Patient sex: F
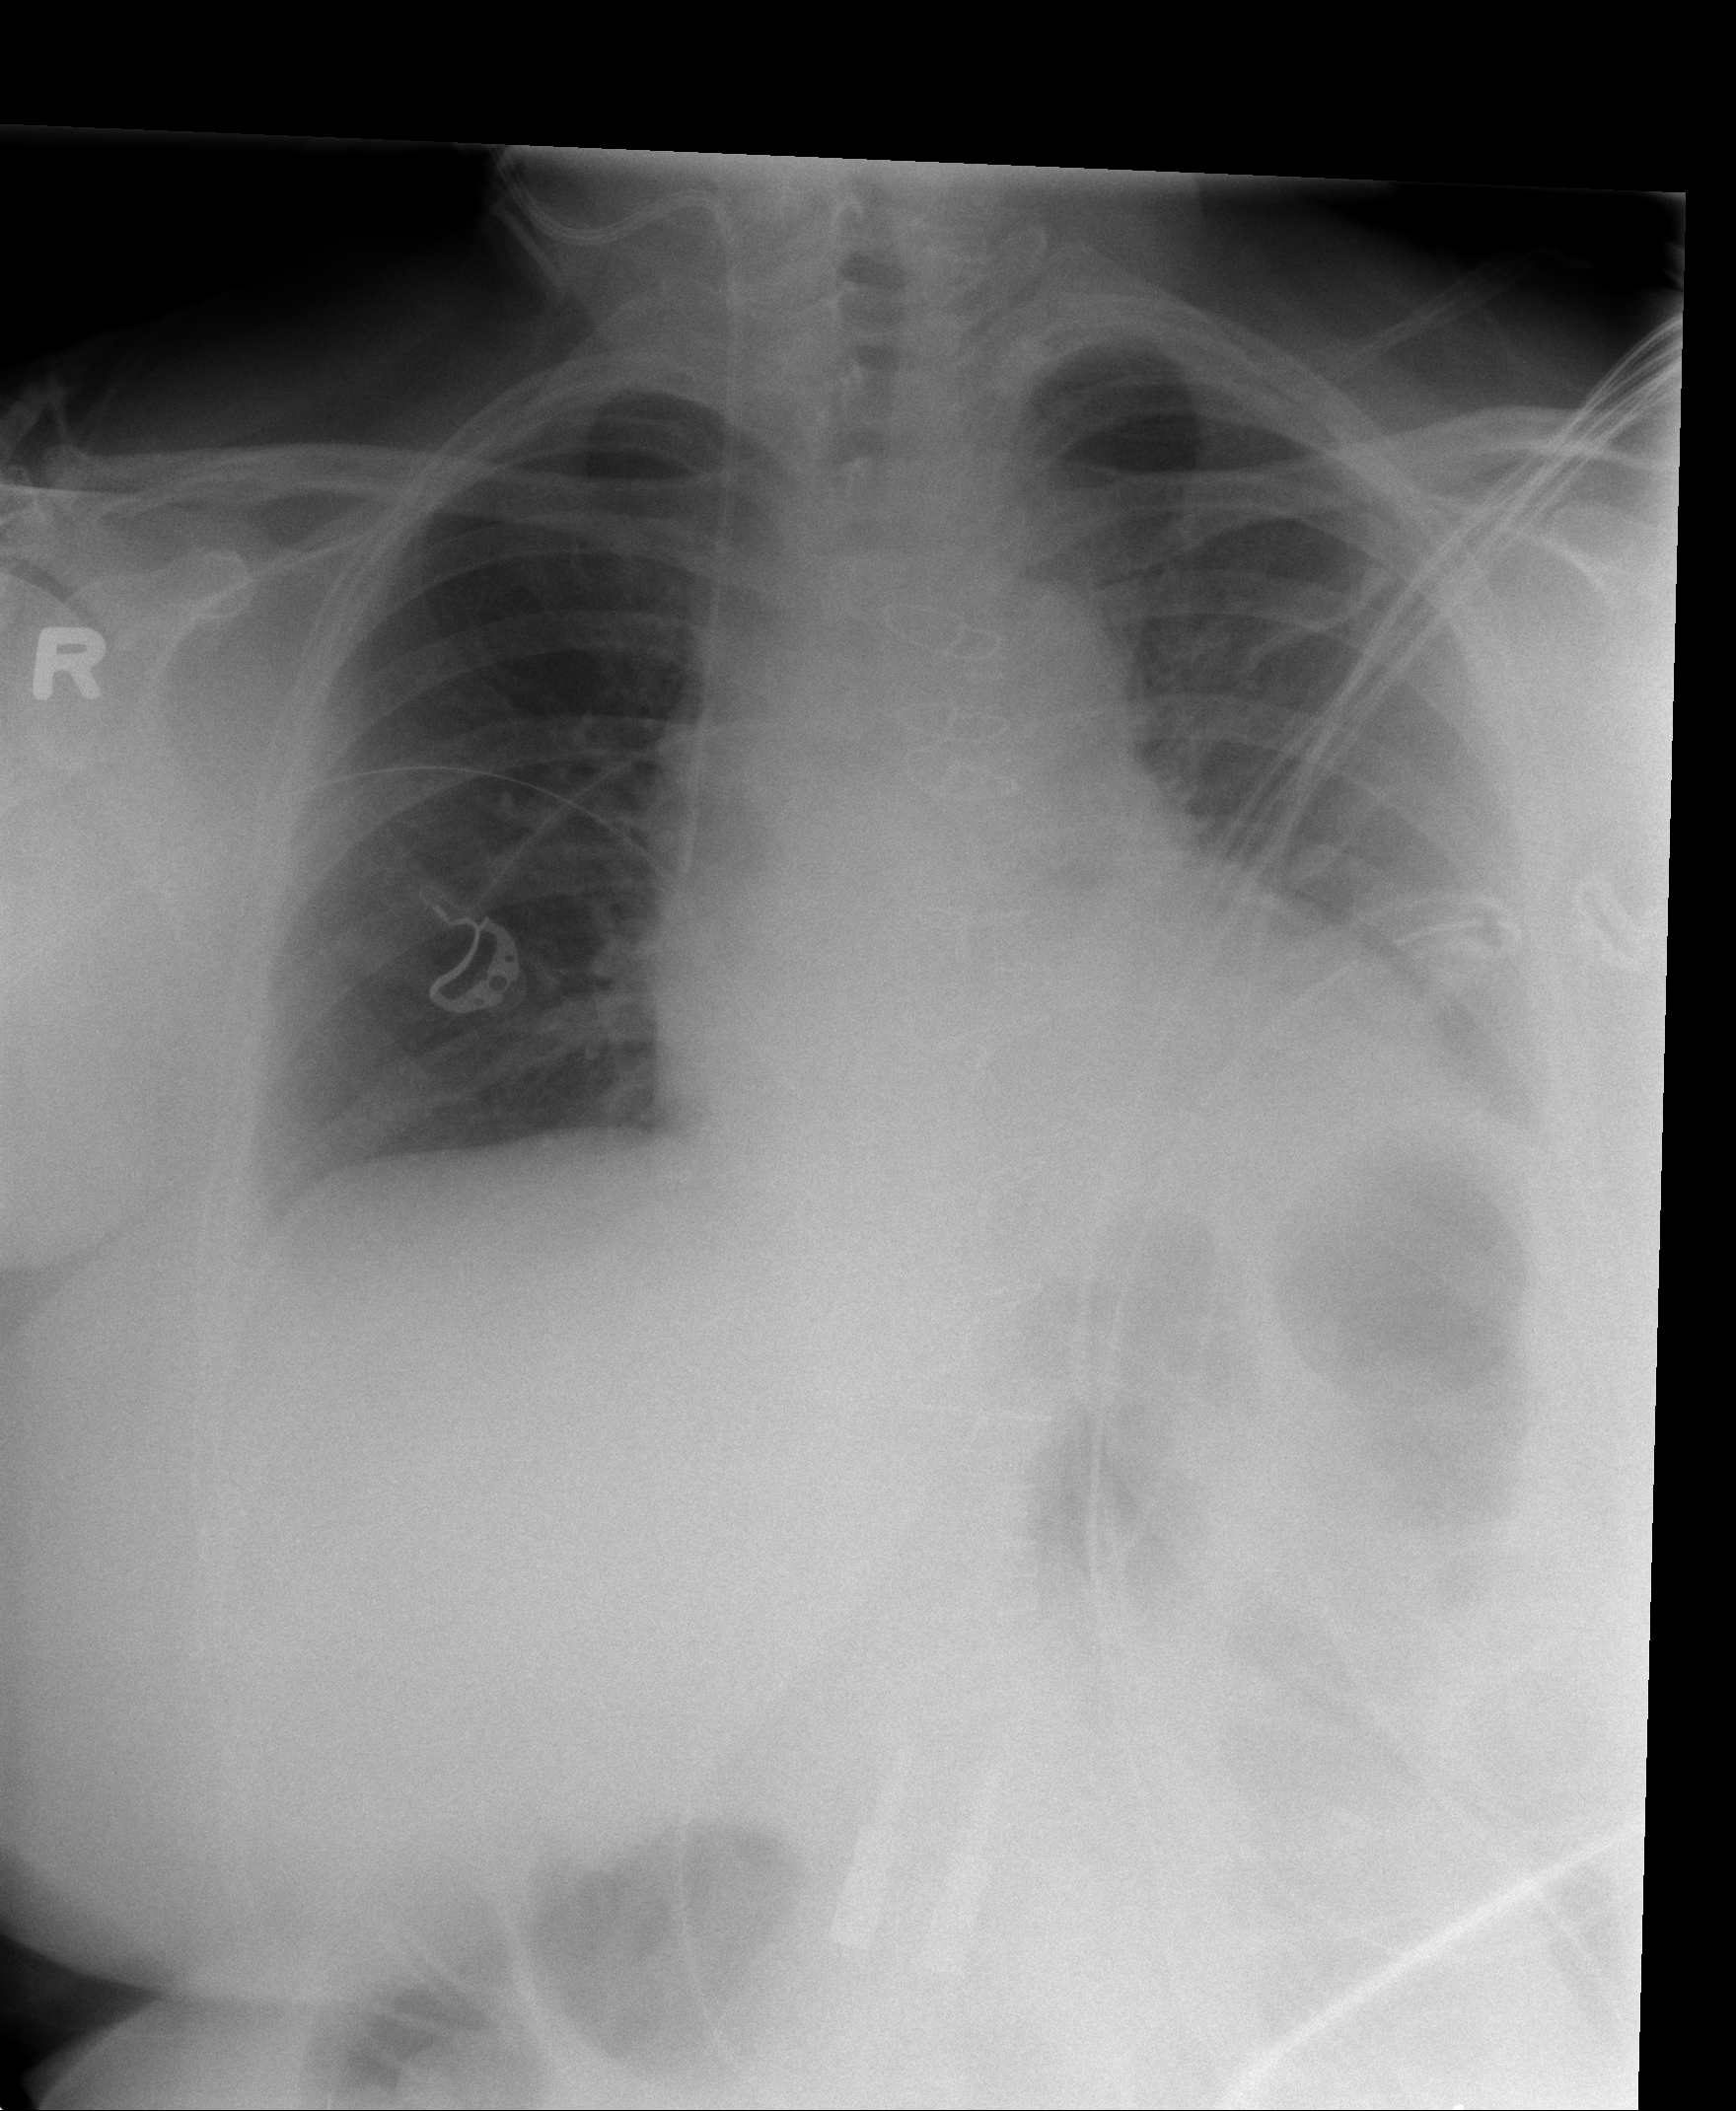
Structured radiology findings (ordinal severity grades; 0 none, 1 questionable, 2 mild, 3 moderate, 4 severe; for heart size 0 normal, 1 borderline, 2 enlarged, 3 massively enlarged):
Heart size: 2
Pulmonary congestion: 1
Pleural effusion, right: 0
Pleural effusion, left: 2
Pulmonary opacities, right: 0
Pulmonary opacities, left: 0
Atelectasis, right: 0
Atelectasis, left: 2